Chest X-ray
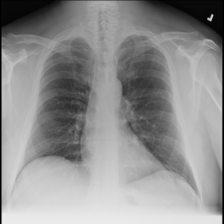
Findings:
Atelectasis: negative
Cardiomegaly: negative
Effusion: negative
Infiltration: negative
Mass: negative
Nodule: negative
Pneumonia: negative
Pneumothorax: negative
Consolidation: negative
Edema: negative
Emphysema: negative
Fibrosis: negative
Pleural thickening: negative
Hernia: negative